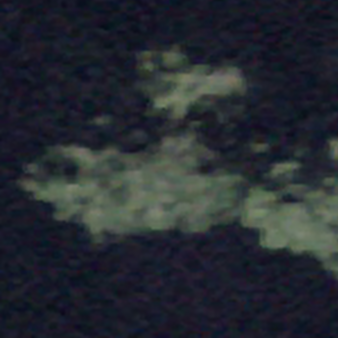
Label: other